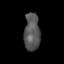
Tissue: skin
Cell type: Epithelial cells
Senescence score: 0.2839
Nuclear area (px): 585
Mean DAPI intensity: 86.357